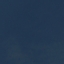
Land use / land cover class: SeaLake